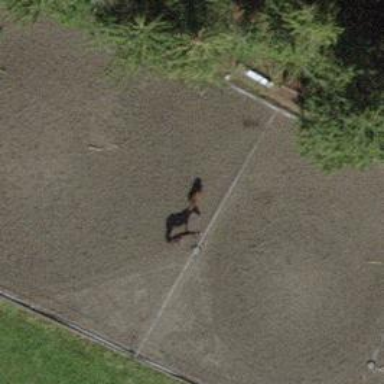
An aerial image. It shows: Equestrian sports pitch with sandy surface for leisure land activities.